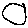
Label: circle